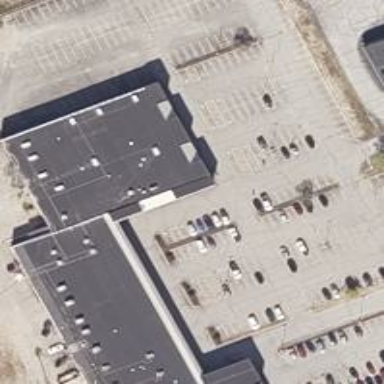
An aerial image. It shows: Cinema building.